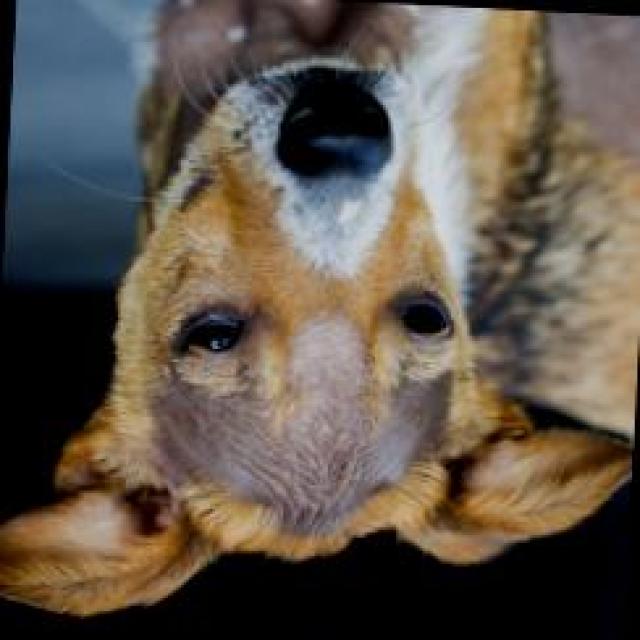
Canine hypersensitivity reaction — allergic skin response with urticaria, erythema, pruritus, and angioedema. May be food, environmental, or flea allergy related.